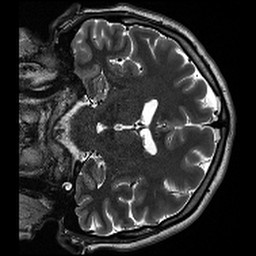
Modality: T2w
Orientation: coronal
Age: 33
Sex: male
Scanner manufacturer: siemens
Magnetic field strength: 3 T
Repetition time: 13.15 s
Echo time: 0.082 s